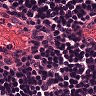
Metastatic tissue present: no